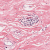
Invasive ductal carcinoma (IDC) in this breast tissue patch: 0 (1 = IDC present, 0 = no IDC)